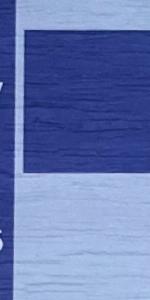
Label: Empty